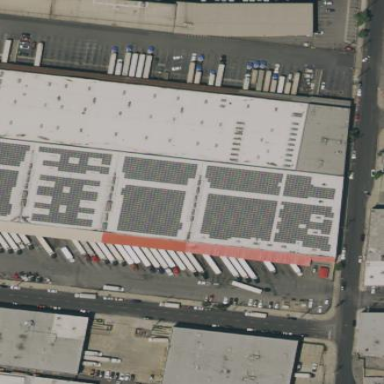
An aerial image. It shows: Warehouse building.